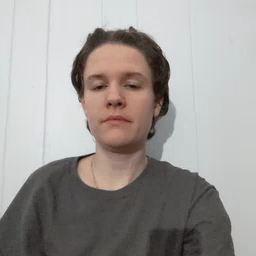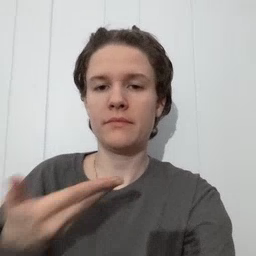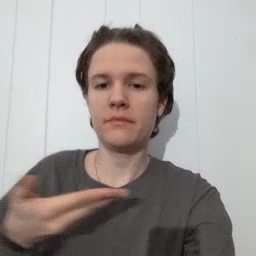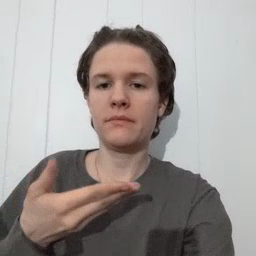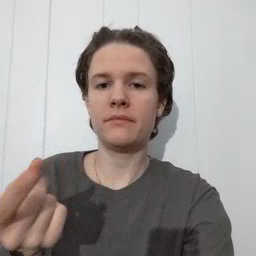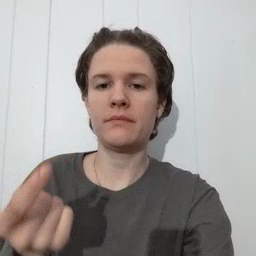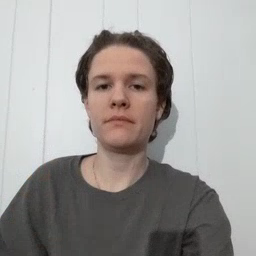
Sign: puppy